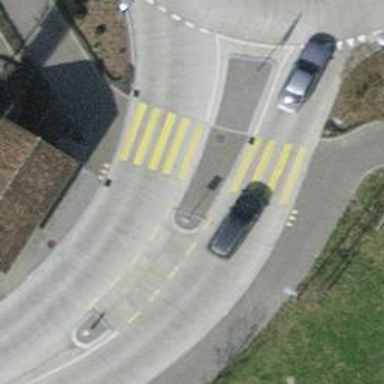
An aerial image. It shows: Traffic calming island.